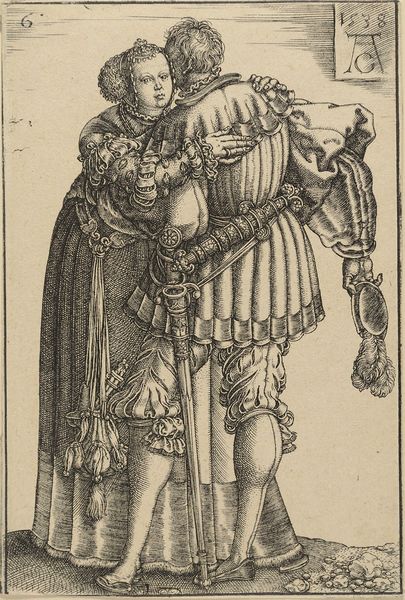
Titel: Tanzendes Paar
Künstler: Heinrich Aldegrever
Standort: Hamburg
Institution: Museum für Kunst und Gewerbe Hamburg
Schlagwörter: mann, frau, hut, kleid, haube, tanz, hose, paar, renaissance, kopfbedeckung, papier, grafik, graphik, fotografie, photographie, druck, druckgraphik, druckgrafik, stich, schwert, tracht, hochzeit, dürer, kupferstich, verlobung, albrecht, albrecht dürer, heirat, gerippt, volkstracht, reproduktionen, eheversprechen, 1538, druckerzeugnisse, rittertum, festlichkeiten, adel und patriziat, verlöbnis, ornamentstich, vorlageblätter, hochzeitstanz